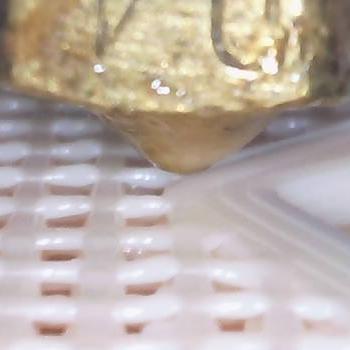
Flow rate: 37%